Шарик массой $m$ упруго ударяется о конструкцию $A B C D$ в форме ромба (см. рисунок) и останавливается.  Конструкция состоит из легких шарнирно соединенных штанг и трех грузов массы $M$ каждый, закрепленных в точках $A$, $B$ и $C$. Шарнир $D$ укреплен в массивной стене. Скорость шарика направлена вдоль $B D$.
Найдите массу $M$, считая известными массу $m$ угол $\alpha$.
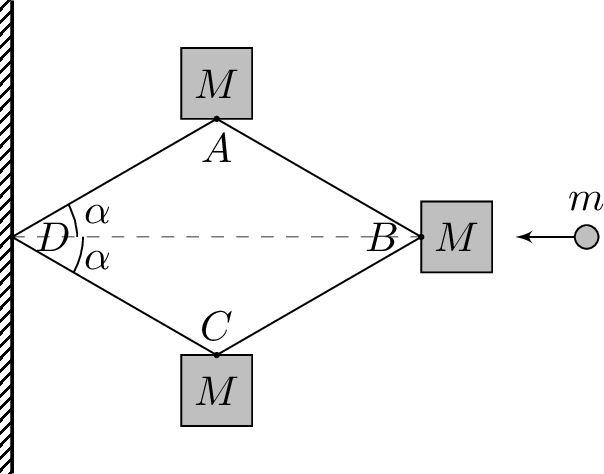
Решение: Обозначим скорость груза, находящегося в точке $B$, через $v$. Тогда скорости грузов, находящихся в точках $A$ и $C$, равны $\frac{v}{2 \sin \alpha}$. Полная кинетическая энергия грузов массы $M$ равна $E=\frac{M v^{2}}{2}+2 \frac{M}{2}\left(\frac{v}{2 \sin \alpha}\right)^{2}=\frac{M v^{2}}{2}\left(1+\frac{1}{2 \sin ^{2} \alpha}\right)$. Эта энергия совпадает с энергией материальной точки с массой $M_{эф}=M\left(1+\frac{1}{2 \sin ^{2} \alpha}\right)$, a значит, при кратковременных воздействиях (ударах) конструкция ведет себя как материальная точка с массой $M_{эф}$. Для остановки шайбы должно выполняться условие $m=M_{эф}$, откуда $M=m\left(1+\frac{1}{2 \sin ^{2} \alpha}\right)^{-1}$.
Ответ: $$ M=m\left(1+\frac{1}{2 \sin ^{2} \alpha}\right)^{-1}. $$
Темы:
T, Механика, ЗСЭ, Соударения, Движение связанных тел, Всероссийские